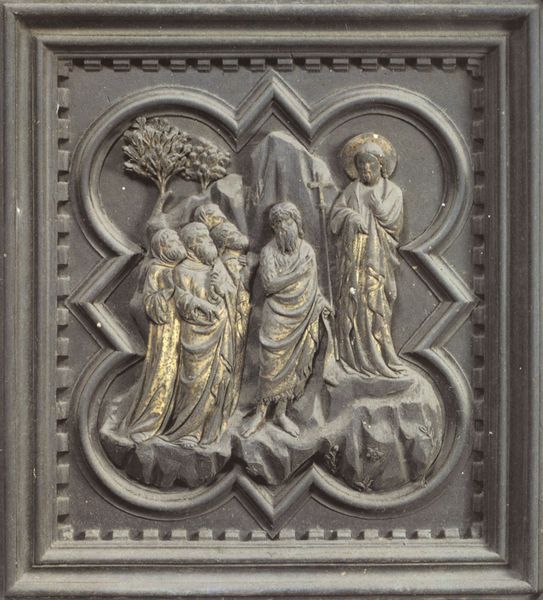
Titel: Südportal
Künstler: Andrea Pisano
Standort: Florenz, Baptisterium (EU - I - Toskana)
Schlagwörter: baum, berg, felsen, gruppe, umhang, menschen, holz, männer, schwarz, szene, tür, ornament, bart, bärte, rahmen, stein, steine, bildnis, gold, keramik, relief, stab, fels, gebirge, figuren, metall, bronze, zinnen, foto, fotografie, kreuz, fliese, gravur, heiligenschein, jesus, florenz, umhänge, heilige, maria, viereck, klee, kassette, baptisterium, vierpass, guß, chistus, brunelesci, vierpasd